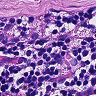
Metastatic tissue present: no